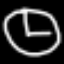
Label: clock